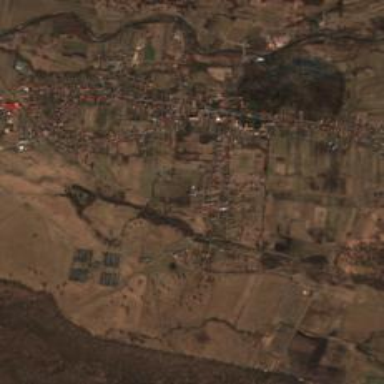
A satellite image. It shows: Residential area in village.